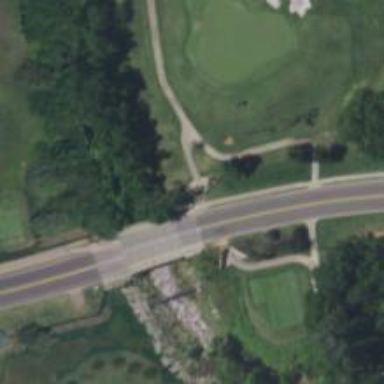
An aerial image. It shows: Service road used as golf cart path.